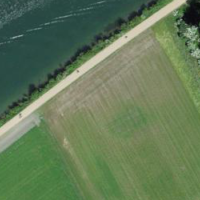
EUNIS habitat code: 24
Species observed at this site:
Erithacus rubecula
Anas platyrhynchos
Alcedo atthis